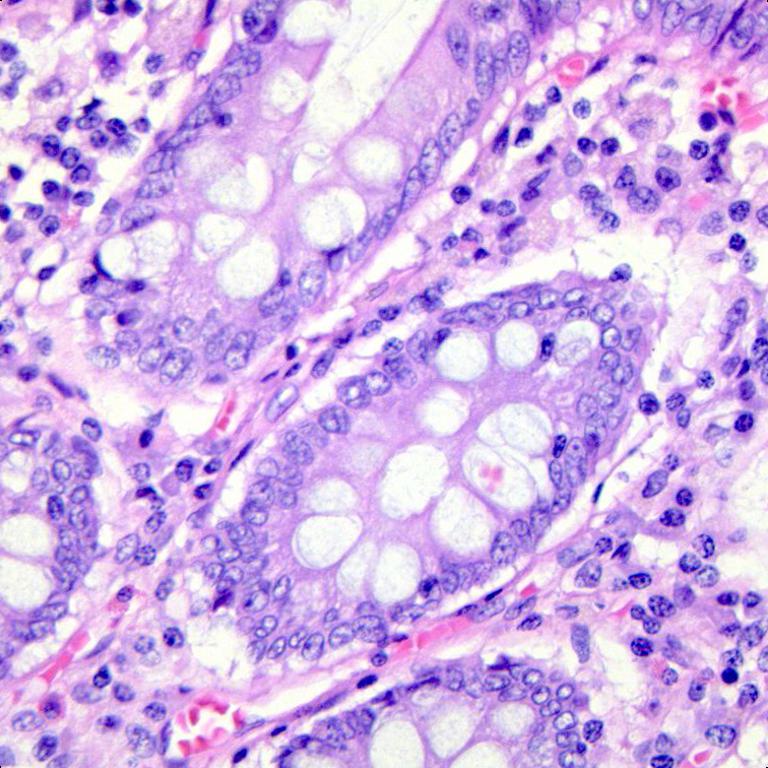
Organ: colon
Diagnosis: benign